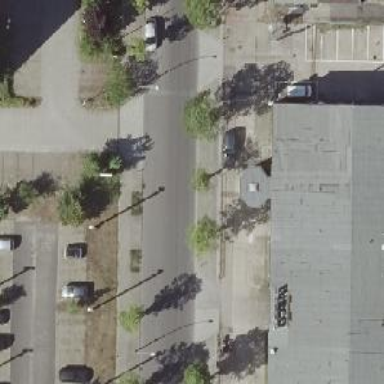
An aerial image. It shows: Residential road with asphalt surface. There are separate sidewalks on both sides.